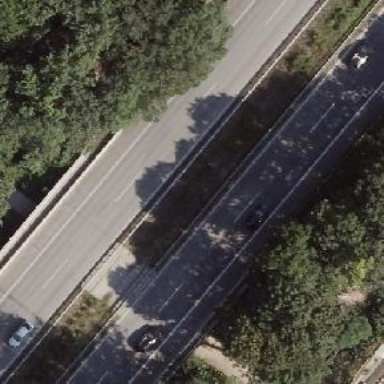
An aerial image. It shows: Bridge over motorway.